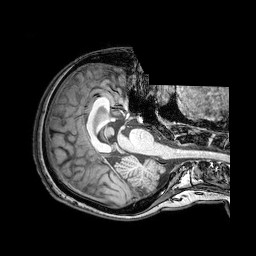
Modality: T1w
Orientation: axial
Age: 38
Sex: female